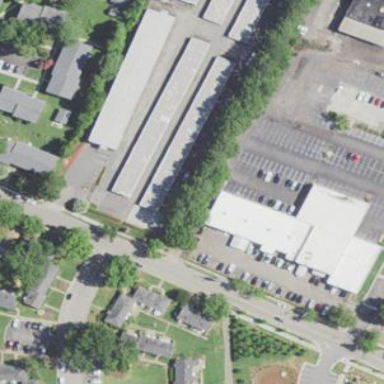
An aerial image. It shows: Warehouse building.